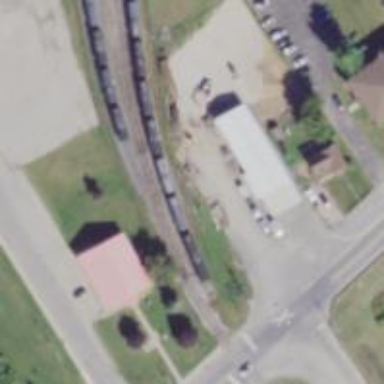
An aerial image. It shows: Rail spur service.